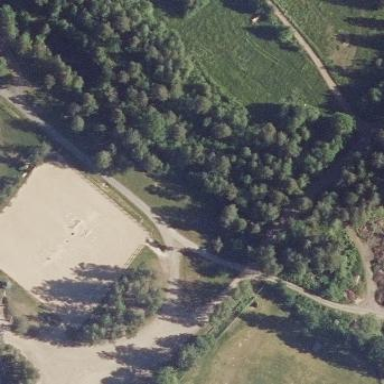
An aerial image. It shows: Equestrian pitch for leisure land use.